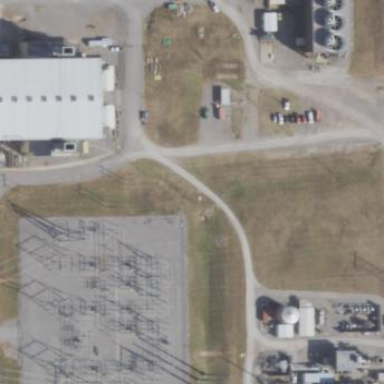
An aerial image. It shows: Transmission substation.